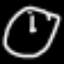
Label: clock